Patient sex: F
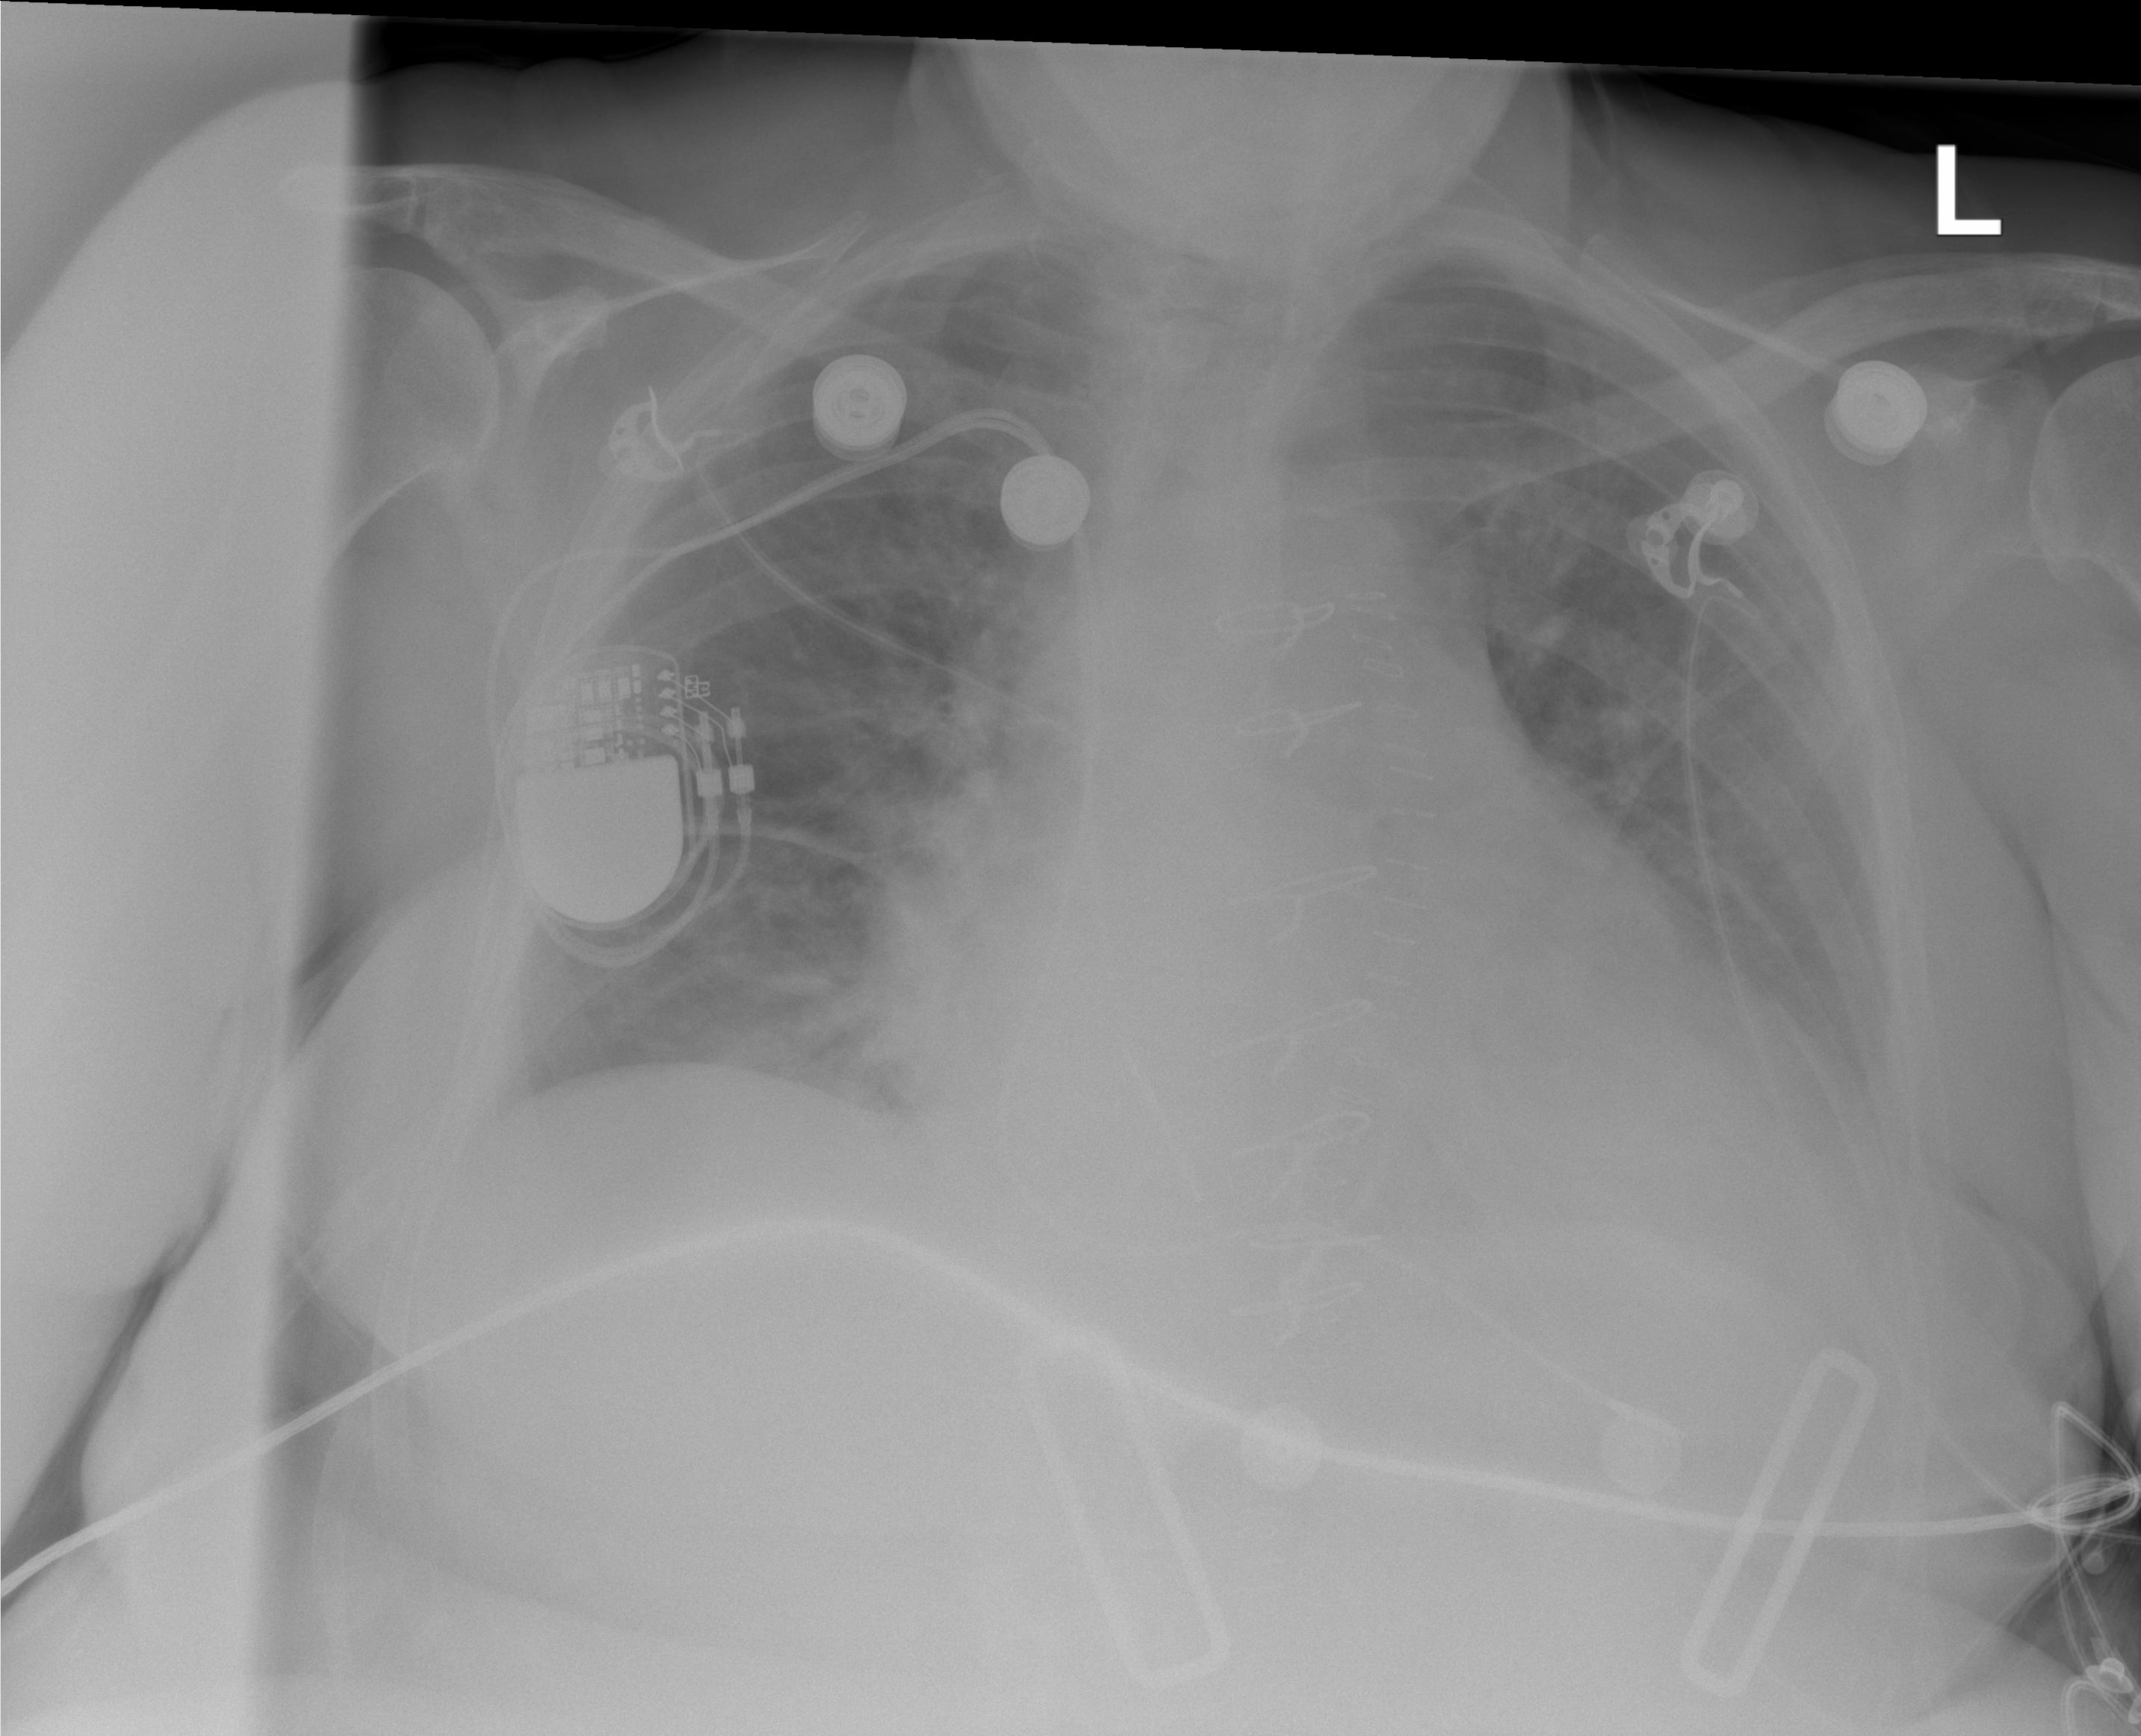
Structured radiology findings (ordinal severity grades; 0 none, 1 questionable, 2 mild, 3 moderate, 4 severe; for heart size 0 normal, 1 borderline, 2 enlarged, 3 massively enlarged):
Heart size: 2
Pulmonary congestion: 0
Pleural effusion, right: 1
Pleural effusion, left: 2
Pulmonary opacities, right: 2
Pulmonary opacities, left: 0
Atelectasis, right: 2
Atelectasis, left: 0